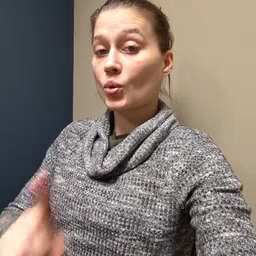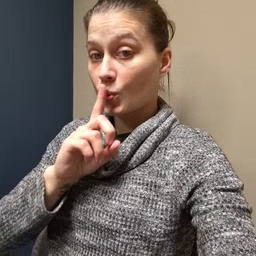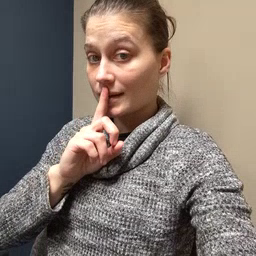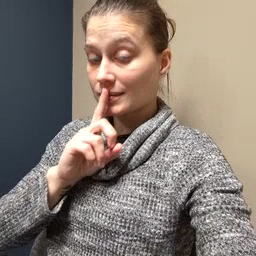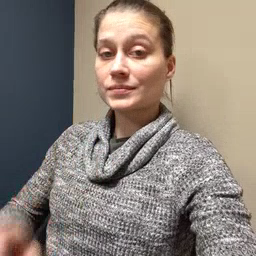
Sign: quiet